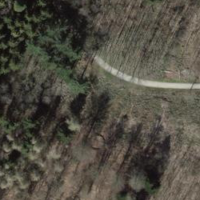
EUNIS habitat code: 44
Species observed at this site:
Pulmonaria obscura
Acer pseudoplatanus
Fraxinus excelsior